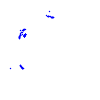
Particle: kaon